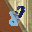
Label: 8